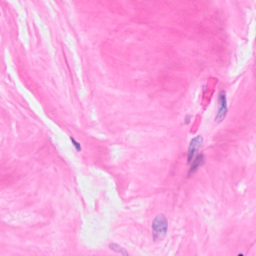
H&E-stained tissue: Breast